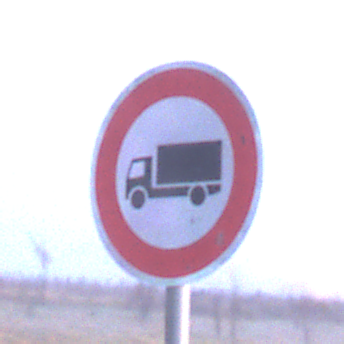
Verkehrszeichen: VerbotFuerKraftfahrzeugeUeberDreiKommaFuenfTonnen
Umgebung: Outdoor, Nature
Tageszeit: SunriseSunset
Wetter: Clear
Licht: Natural
Jahreszeit: NotSpecified
Kontrast: LowContrast